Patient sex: F
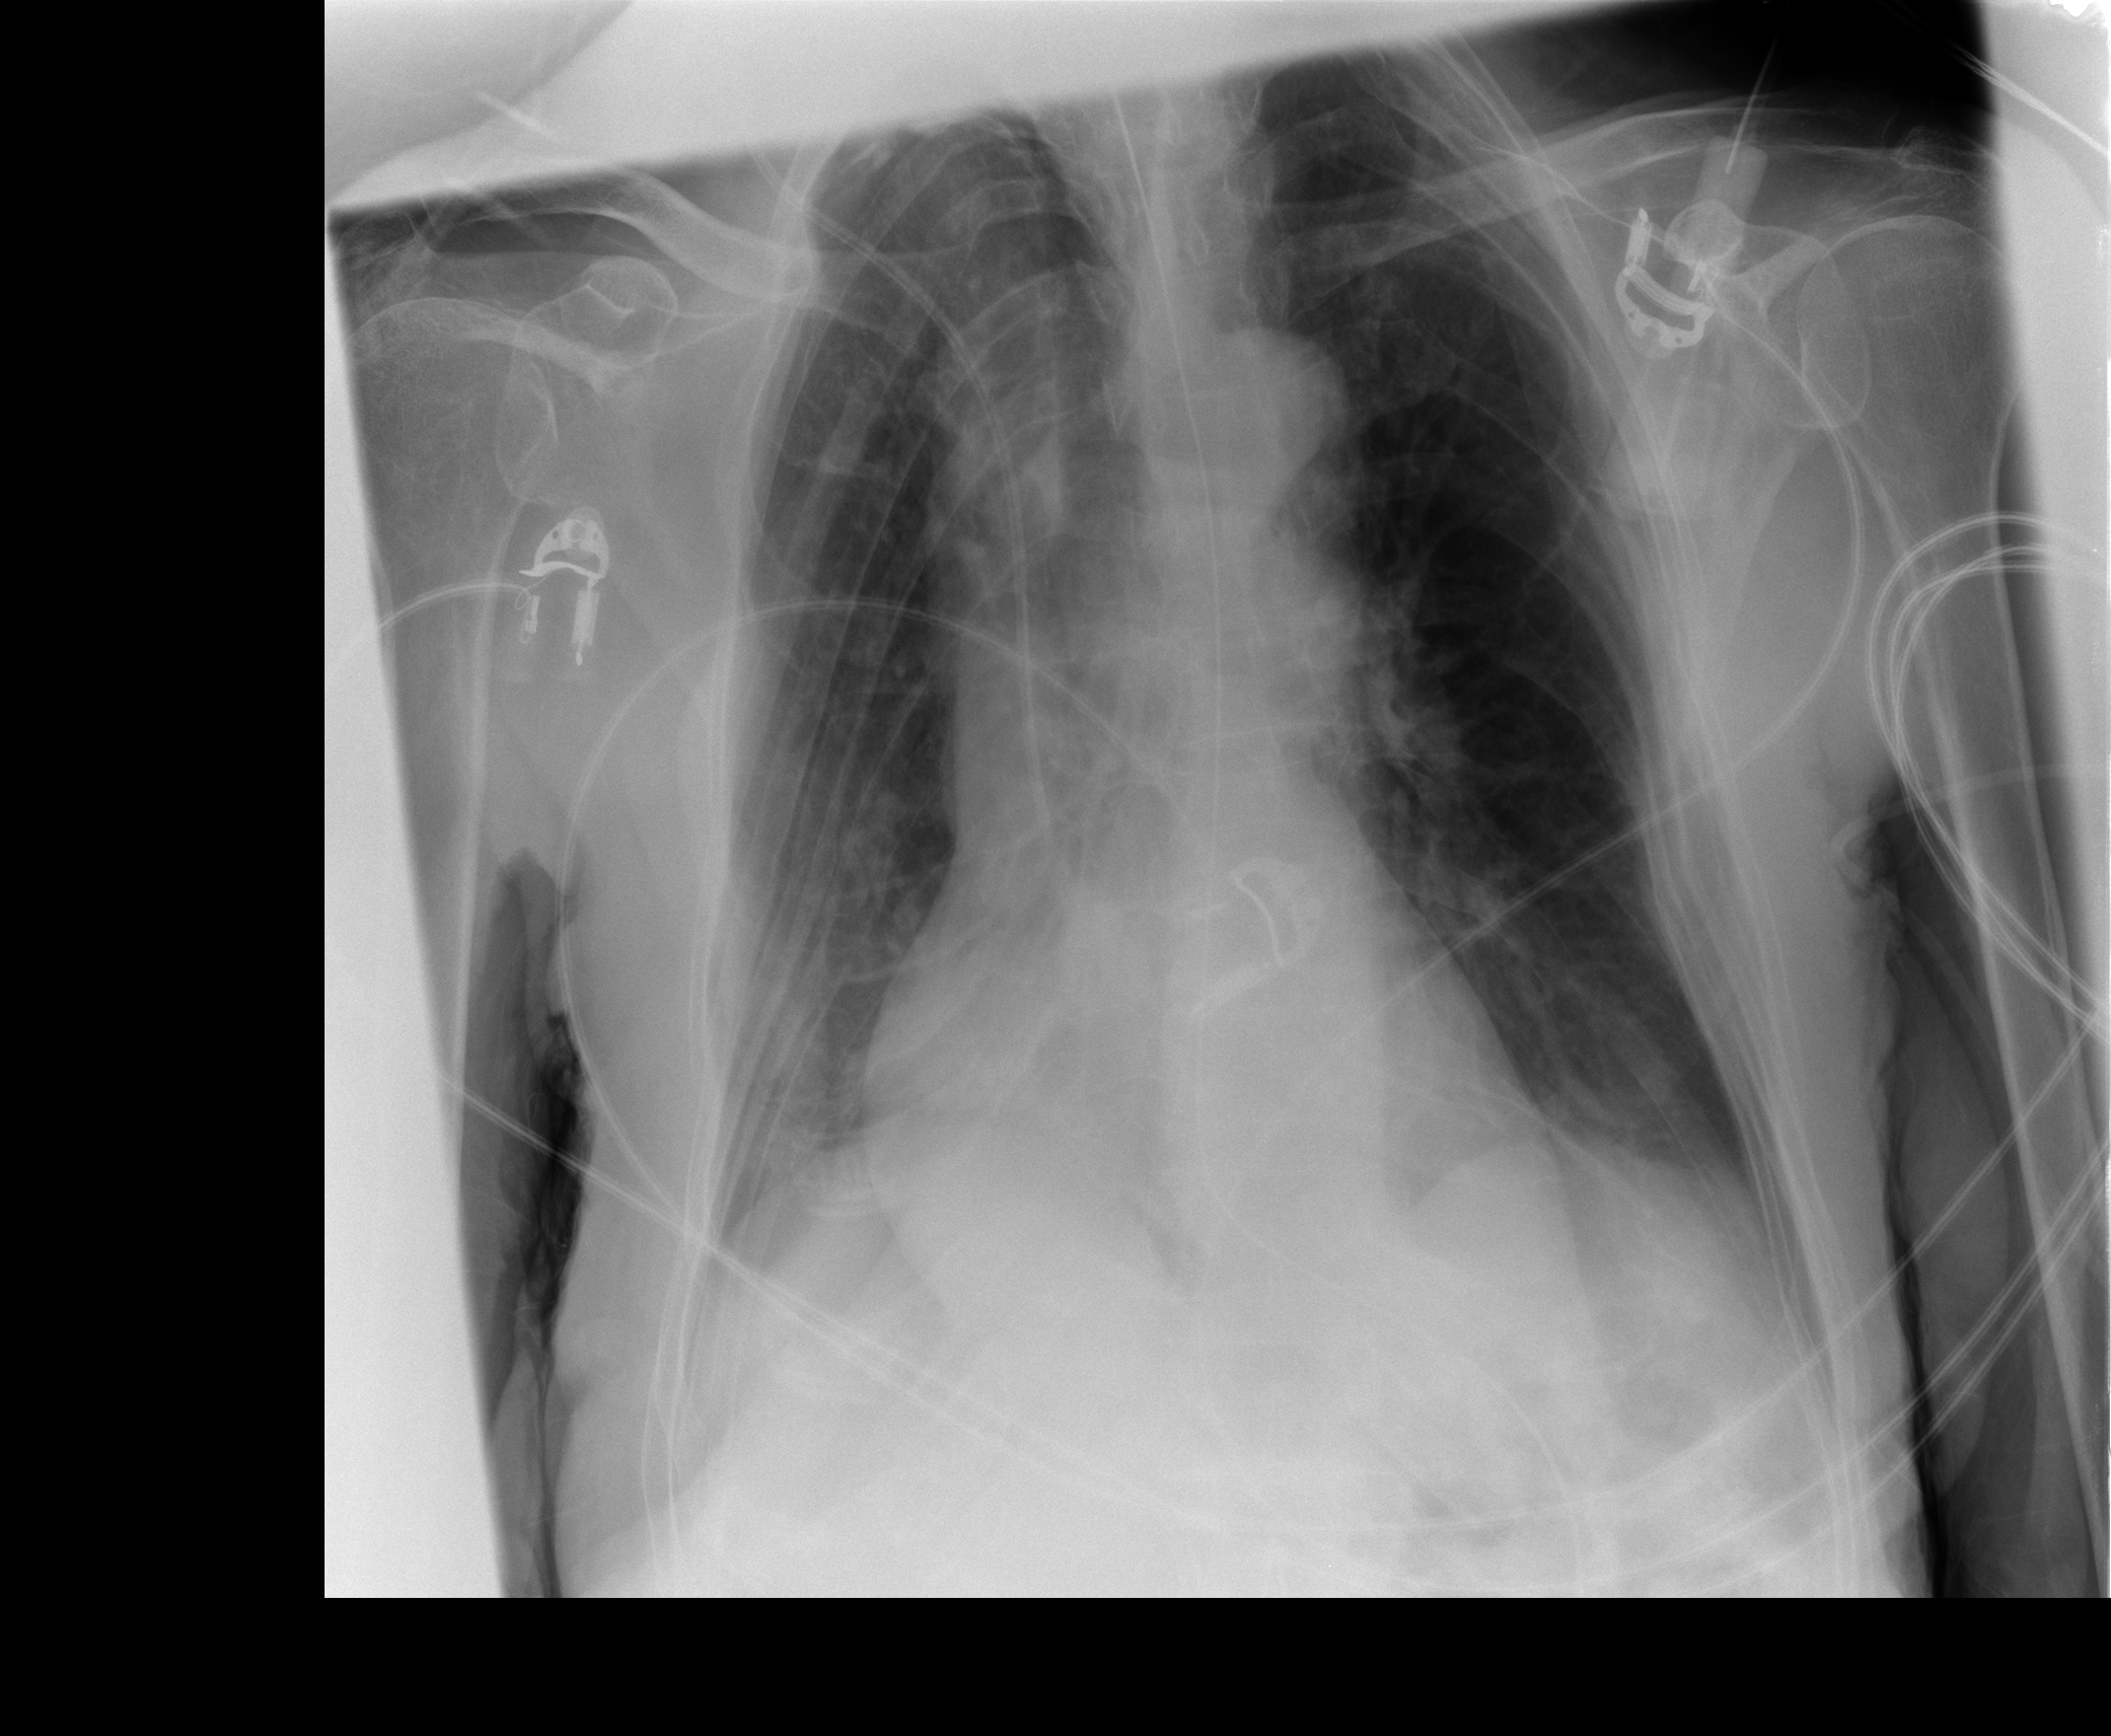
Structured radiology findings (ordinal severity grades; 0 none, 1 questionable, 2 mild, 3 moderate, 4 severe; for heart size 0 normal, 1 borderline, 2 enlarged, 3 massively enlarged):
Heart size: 1
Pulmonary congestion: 0
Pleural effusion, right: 2
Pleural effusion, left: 0
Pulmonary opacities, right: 0
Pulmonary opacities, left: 0
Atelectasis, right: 2
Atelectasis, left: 2